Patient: sex M, age 60
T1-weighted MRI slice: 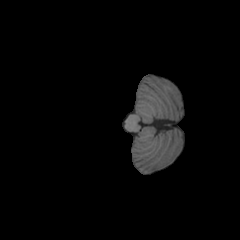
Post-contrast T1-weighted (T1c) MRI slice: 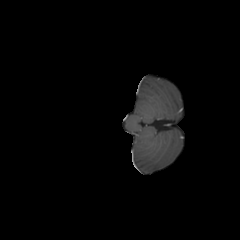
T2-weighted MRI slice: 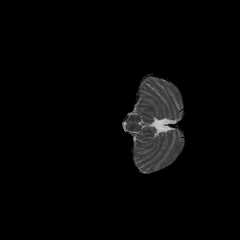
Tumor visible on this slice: no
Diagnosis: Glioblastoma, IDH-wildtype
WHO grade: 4